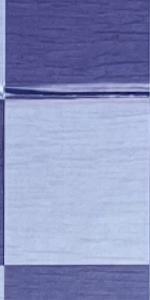
Label: Empty